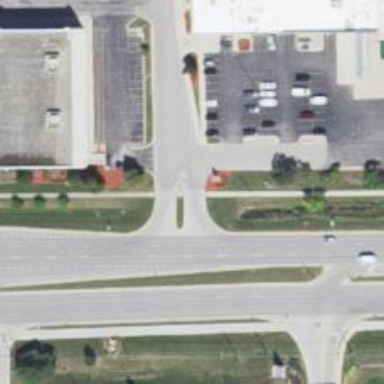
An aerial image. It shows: Uncontrolled road crossing.